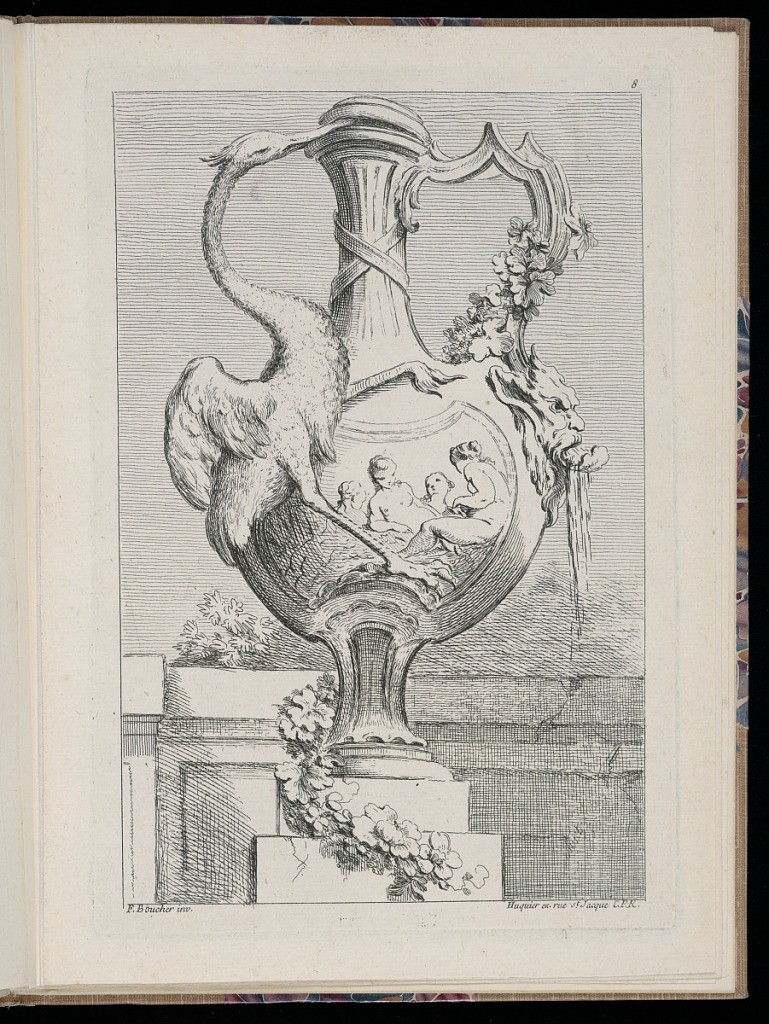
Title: Ornamental Vase Design
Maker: François Boucher, French, 1703–1770
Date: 1738–72
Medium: Etching on cream laid paper
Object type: Bound print
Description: Vase with a long neck and two handles. The handle at left is composed of a feathered bird stretched across the body of the vase, its neck forming the handle curve and its beak prying open the lid at top. The right handle is of a sharper geometric form resting upon a mask. Leafy garland draped from the right handle to the pedestal. The belly of the vase has a scene of four nude women. There is a garden wall with trees behind indicated in the background. The plate is signed and numbered.